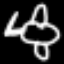
Label: airplane